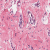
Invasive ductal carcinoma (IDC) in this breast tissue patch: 0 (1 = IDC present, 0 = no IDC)